Question: I was just surfing out the site <URL>, Here I saw something odd, they use google maps to create the structure shown below:

<URL>
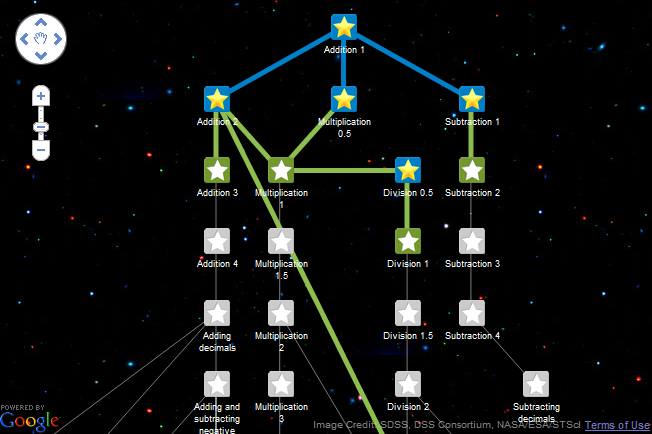
Answer: <URL> how they did it